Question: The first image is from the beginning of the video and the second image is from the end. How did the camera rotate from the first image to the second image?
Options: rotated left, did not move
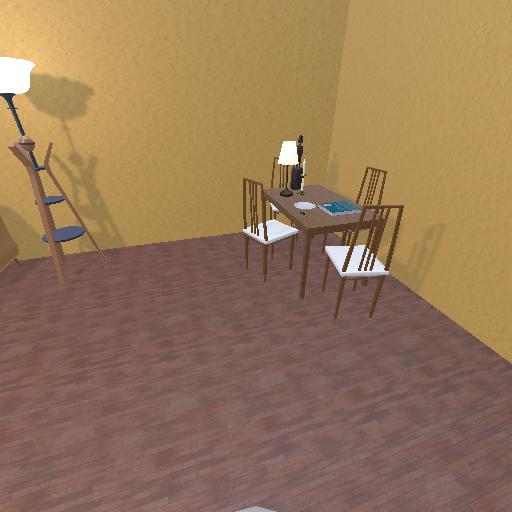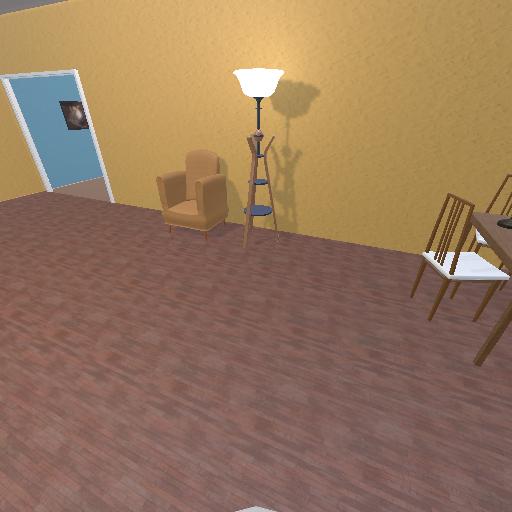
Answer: rotated left